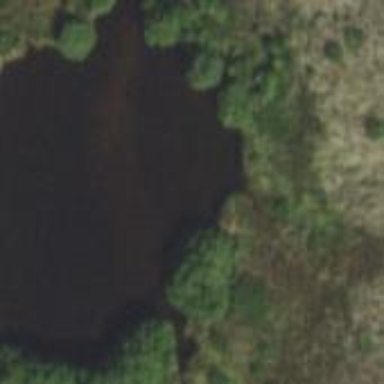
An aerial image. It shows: Pond with natural water.